Aerial crown-view tile of a tropical tree (Barro Colorado Island, Panama), acquired 20240918:
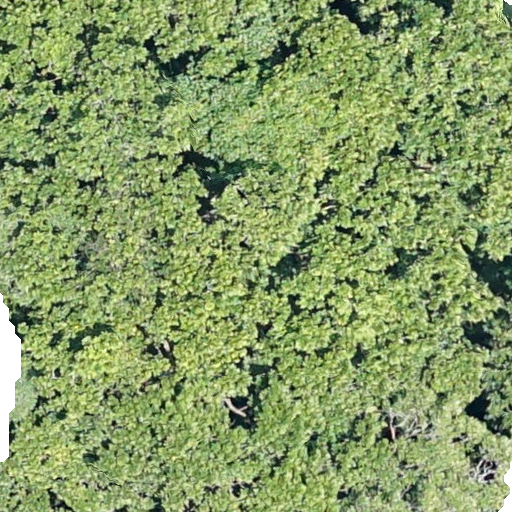
Species: Anacardium excelsum
GBIF accepted scientific name: Anacardium excelsum
Crown area: 629.17 m²